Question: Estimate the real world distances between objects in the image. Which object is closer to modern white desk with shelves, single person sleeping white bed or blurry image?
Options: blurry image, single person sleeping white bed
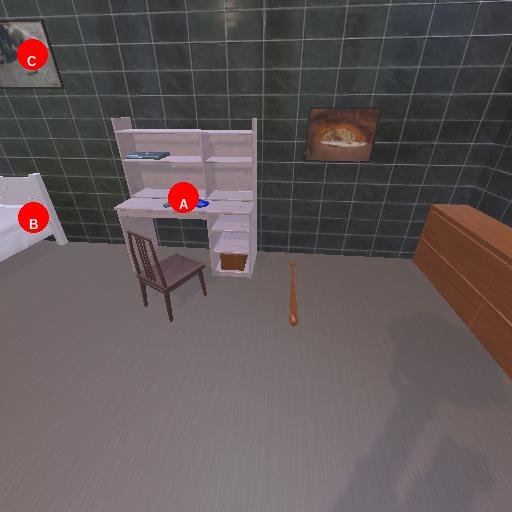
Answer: blurry image